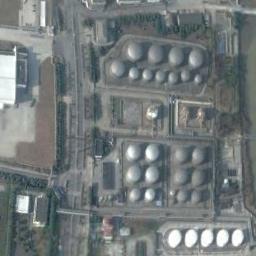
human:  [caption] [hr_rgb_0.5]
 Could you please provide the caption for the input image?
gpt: Numerous buildings are next to storage tanks .

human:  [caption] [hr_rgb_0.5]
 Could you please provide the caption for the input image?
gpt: There are two rows of storage tanks, One of which is larger than the others .

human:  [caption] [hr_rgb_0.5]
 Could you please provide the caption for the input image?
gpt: There are many neatly arranged storage tanks and many pipelines in the factory .

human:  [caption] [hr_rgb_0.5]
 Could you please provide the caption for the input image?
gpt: There are many white and black storage tanks on the bare land .

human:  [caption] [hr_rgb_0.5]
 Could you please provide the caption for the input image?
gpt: There are many storage tanks and some green trees .